Interaction volume radius: 10 \u00c5
Interaction volume height: 30 \u00c5
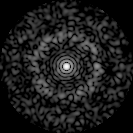
Disorder parameter: 0.8537